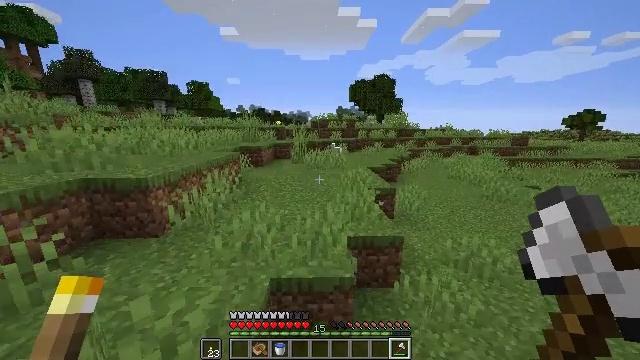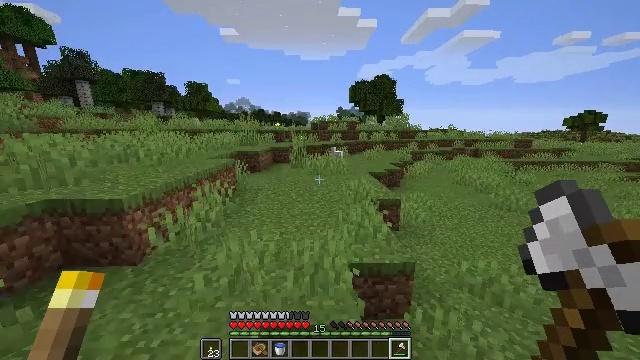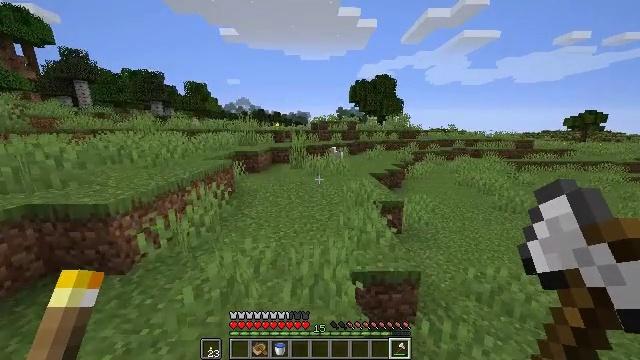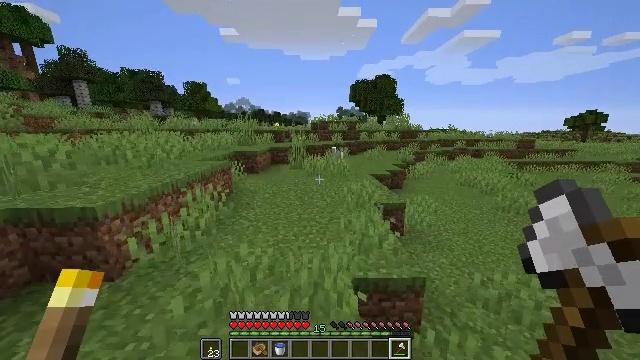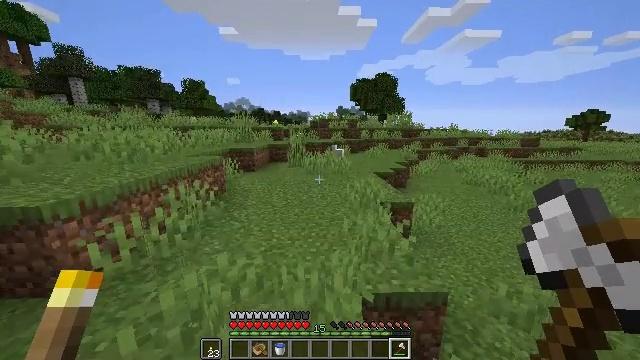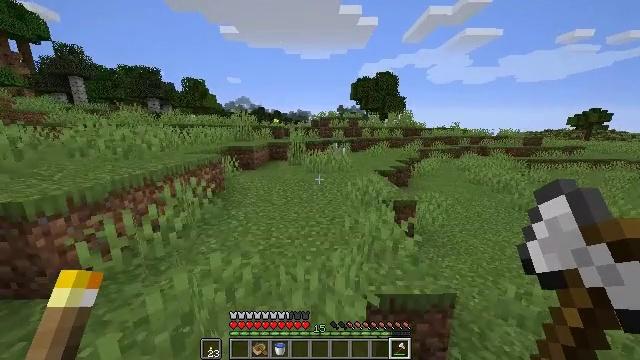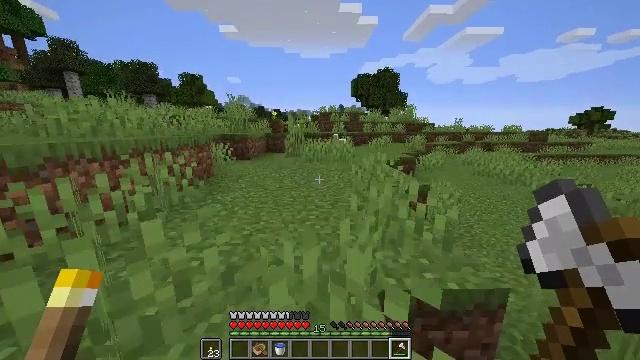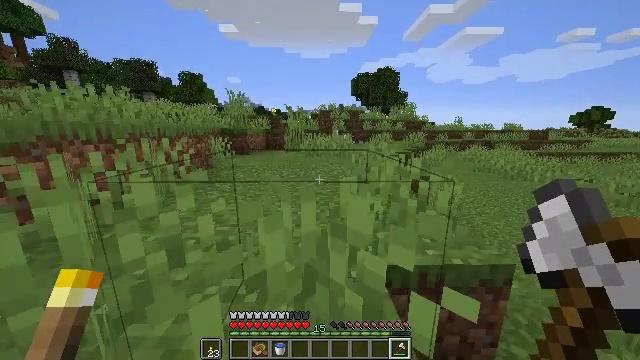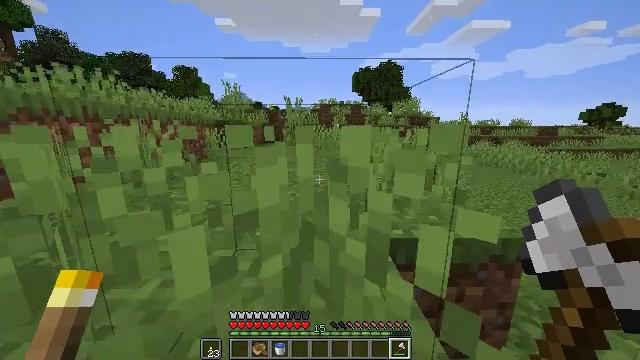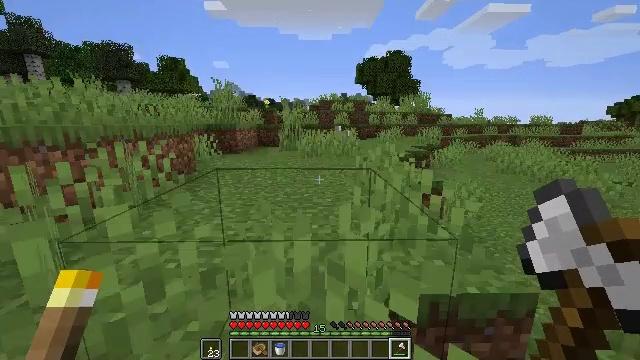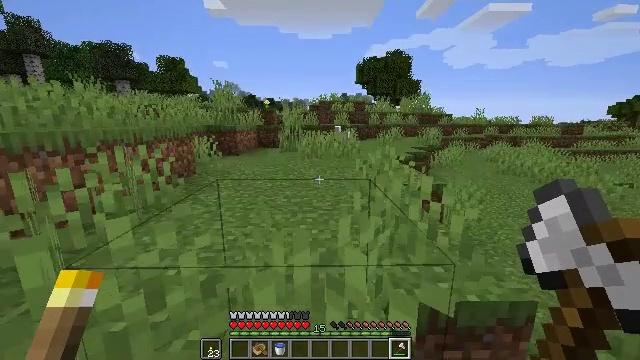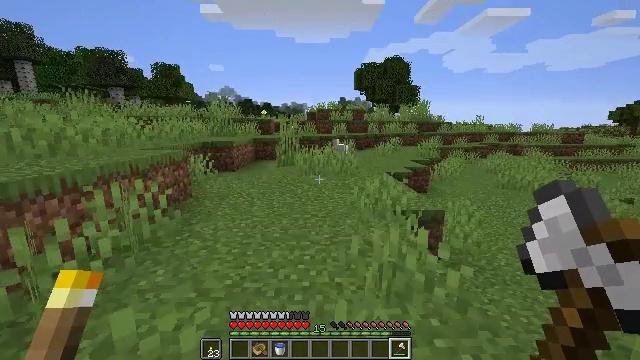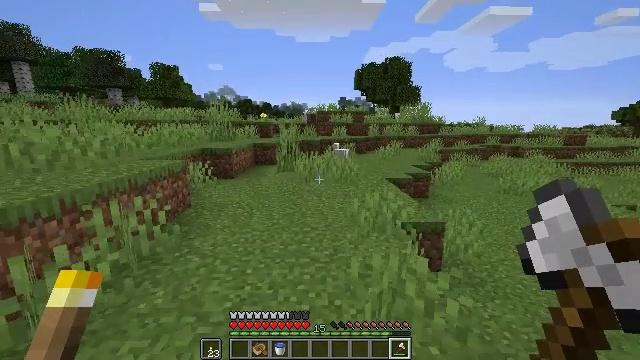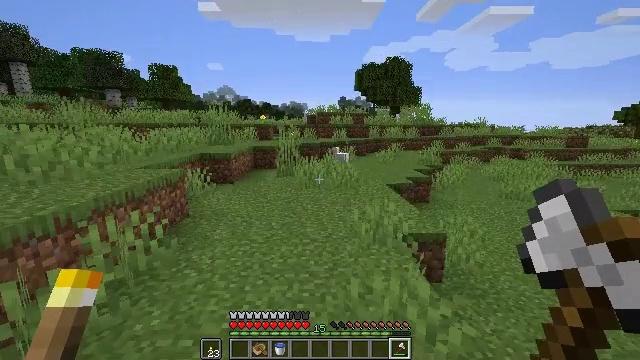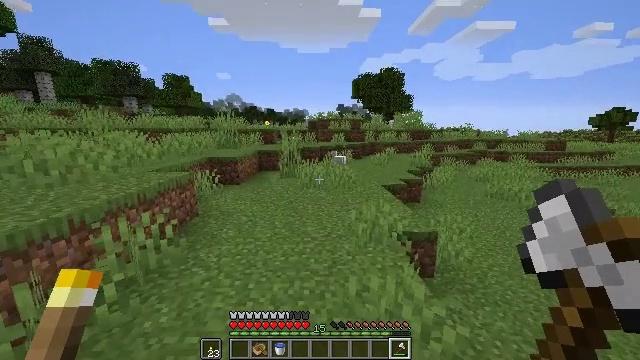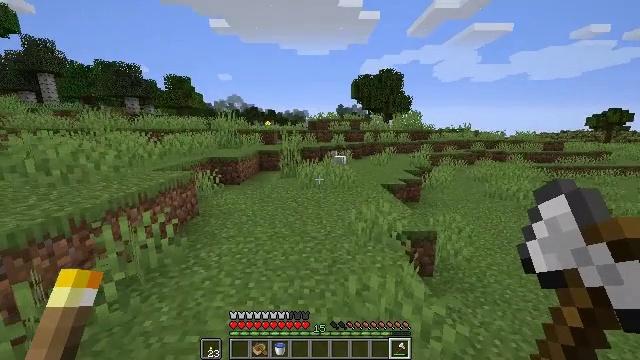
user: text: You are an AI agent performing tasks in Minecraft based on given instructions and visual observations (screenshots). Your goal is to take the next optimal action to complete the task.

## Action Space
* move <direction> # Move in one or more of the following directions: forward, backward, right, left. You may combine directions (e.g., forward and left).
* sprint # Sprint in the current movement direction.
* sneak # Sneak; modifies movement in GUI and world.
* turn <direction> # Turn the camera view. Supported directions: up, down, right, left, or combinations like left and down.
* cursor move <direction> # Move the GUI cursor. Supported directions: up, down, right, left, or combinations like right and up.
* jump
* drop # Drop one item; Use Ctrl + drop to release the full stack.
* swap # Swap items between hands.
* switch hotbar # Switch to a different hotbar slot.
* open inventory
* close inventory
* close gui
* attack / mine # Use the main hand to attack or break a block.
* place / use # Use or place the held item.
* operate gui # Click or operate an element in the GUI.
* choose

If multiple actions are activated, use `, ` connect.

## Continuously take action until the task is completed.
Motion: motion action
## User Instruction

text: Kill mobs.
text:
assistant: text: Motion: move forward, sprint, jump
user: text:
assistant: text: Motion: move forward, sprint, jump
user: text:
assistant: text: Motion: move forward, sprint
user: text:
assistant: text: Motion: move forward, sprint
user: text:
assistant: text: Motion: move forward, sprint
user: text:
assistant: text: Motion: move forward, sprint
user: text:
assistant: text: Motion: move forward, sprint
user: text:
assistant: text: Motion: move forward, sprint
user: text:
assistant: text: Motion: move forward, sprint, jump
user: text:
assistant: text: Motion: move forward, sprint, jump
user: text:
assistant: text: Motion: move forward, sprint, turn up, jump
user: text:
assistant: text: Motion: move forward, sprint
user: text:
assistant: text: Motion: move forward, sprint
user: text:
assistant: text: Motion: move forward, sprint
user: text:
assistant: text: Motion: move forward, sprint
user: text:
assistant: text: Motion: move forward, sprint
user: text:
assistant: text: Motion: move forward, sprint
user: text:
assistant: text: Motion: move forward, sprint
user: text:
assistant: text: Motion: move forward, sprint
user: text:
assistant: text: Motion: move forward, sprint
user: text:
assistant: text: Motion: move forward, sprint, turn down
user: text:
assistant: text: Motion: move forward, sprint, jump
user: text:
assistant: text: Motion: move forward, sprint, jump
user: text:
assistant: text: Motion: move forward, sprint, jump
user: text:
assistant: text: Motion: move forward, sprint, jump
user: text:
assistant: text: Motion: move forward, sprint, jump
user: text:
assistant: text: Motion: move forward, sprint, jump
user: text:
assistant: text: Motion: move forward, sprint, jump
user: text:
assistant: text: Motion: move forward, sprint
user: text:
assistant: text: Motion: move forward, sprint